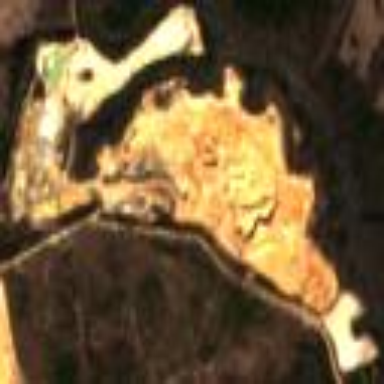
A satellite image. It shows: Quarry extracting sand as natural resource.